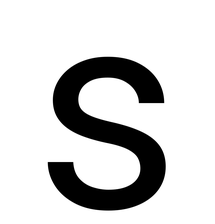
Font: Roboto_Regular